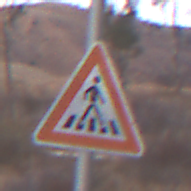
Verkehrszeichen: FussgaengerueberwegLinks
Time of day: SunriseSunset
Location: Outdoor (Suburban)
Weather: PartlyCloudy
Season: NotSpecified
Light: Natural